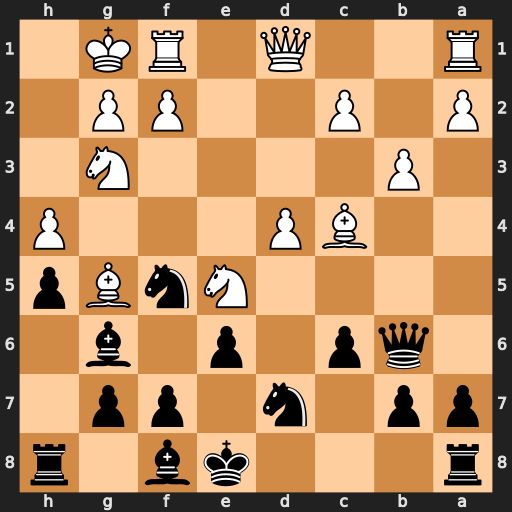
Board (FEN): r3kb1r/pp1n1pp1/1qp1p1b1/4NnBp/2BP3P/1P4N1/P1P2PP1/R2Q1RK1
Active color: b
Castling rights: kq
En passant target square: -
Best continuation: Nxe5 Nxf5 Nxc4